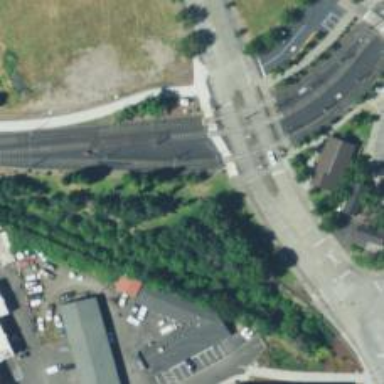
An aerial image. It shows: Crossing on the road.